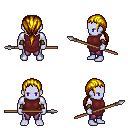
a pixel art fantasy rpg character, male body template, dark elf, purple skin, maroon tunic, magenta pants, blonde ponytail hairstyle, leather bracers, spear, four views (front, back, left, right), 2x2 character sprite sheet, small pixel art, hard edges, no anti-aliasing